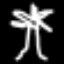
Label: palm tree